Question: I am using $.post to write get a result from a database.
My syntax is:
'''
$.post('addbundle_summary', {id:id},function(resultsummary) {
alert(resultsummary[0]);
})
'''
I am using codeigniter and in my model I am returning the result as below. note that my sql always returns a single result so $stackid is always a single number:
'''
return $stackid;
'''
my controller send this back to the function with:
'''
$this->output->set_content_type('application/json')->set_output(json_encode($data));
'''
in developer tools, you can see the result from the function as per below image

even though the result is 23, my alert is showinf me 2. if the result was 573 it would alert 5.
How can I get this to return the entire result number and not just the first letter of the string?
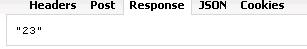
Answer: 'alert(resultsummary[0])' is returning 'resultsummary' string at index 0, which is '2'. use 'alert(resultsummary)' instead.
'''
$.post('addbundle_summary', {id:id},function(resultsummary) {
alert(resultsummary);
})
'''